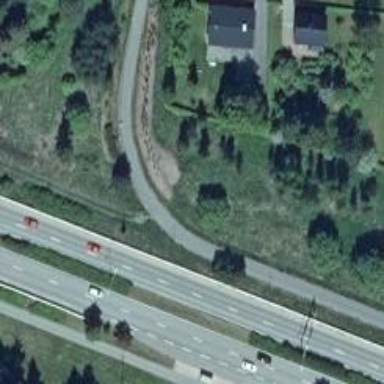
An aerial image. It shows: Asphalt cycleway.